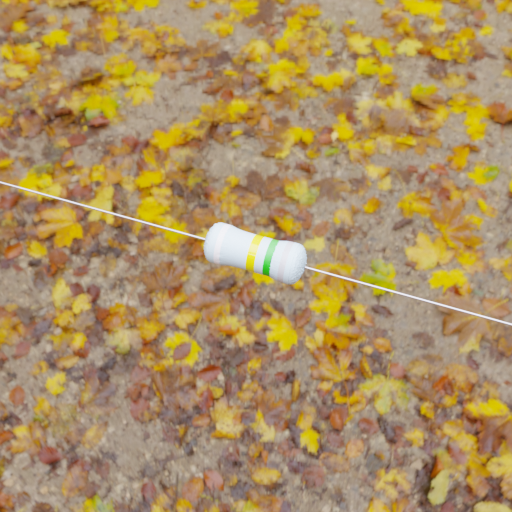
Resistor colour bands (in order): white, yellow, green, silver